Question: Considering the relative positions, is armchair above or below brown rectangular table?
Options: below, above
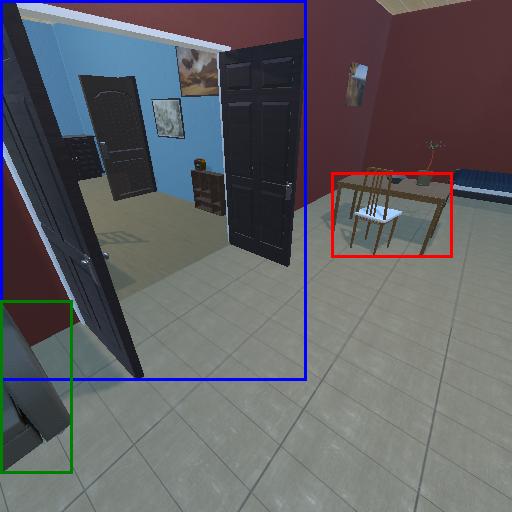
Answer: below